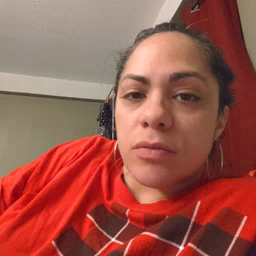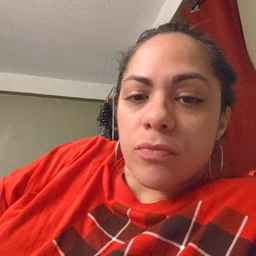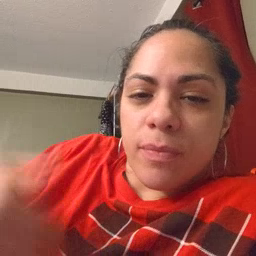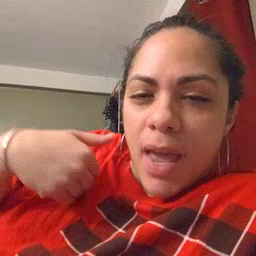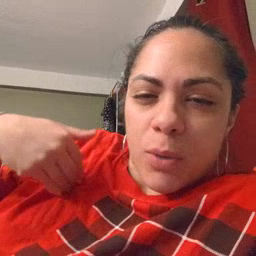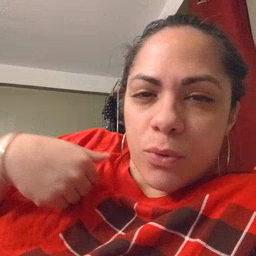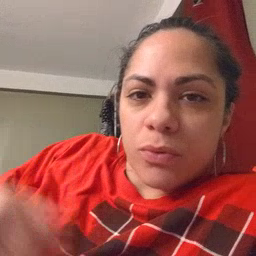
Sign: animal